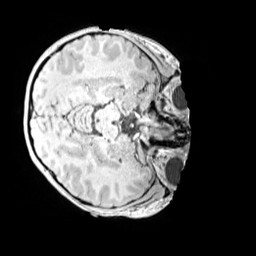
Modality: MP2RAGE
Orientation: axial
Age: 11
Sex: female
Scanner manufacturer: siemens
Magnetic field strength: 3 T
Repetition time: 4 s
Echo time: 0.00299 s